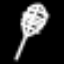
Label: leaf